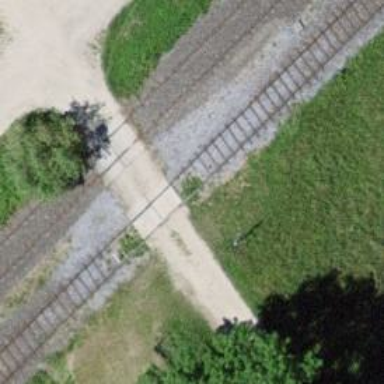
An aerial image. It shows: Railway level crossing.